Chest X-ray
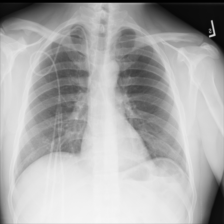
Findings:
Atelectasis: negative
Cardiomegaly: negative
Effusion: negative
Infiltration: negative
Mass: negative
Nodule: negative
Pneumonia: negative
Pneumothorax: negative
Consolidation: negative
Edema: negative
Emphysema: negative
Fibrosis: negative
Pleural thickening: negative
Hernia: negative